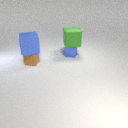
small blue metal cube to the right of small brown rubber cube